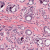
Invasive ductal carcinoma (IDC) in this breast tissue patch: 0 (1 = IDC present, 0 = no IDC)